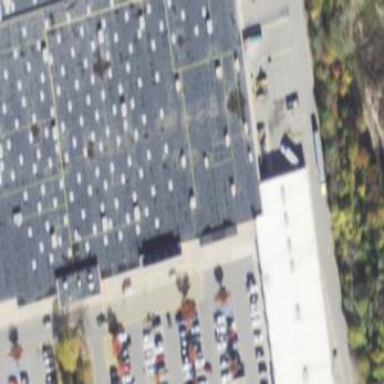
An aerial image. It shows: Retail building.